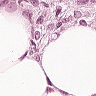
Metastatic tissue present: yes